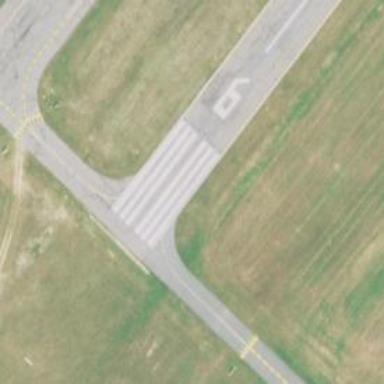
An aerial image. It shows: View of taxiway at the airport.